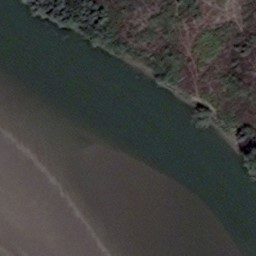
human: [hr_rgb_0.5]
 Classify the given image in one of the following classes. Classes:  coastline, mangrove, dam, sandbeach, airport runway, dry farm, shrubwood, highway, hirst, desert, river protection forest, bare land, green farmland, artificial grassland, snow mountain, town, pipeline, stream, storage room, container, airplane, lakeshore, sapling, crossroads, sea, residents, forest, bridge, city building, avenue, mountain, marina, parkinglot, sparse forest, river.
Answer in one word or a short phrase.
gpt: river